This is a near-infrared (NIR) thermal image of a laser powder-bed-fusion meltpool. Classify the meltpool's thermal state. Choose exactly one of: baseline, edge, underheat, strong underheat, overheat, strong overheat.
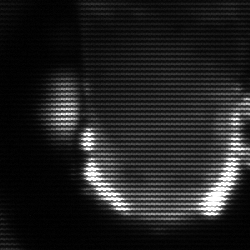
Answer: baseline